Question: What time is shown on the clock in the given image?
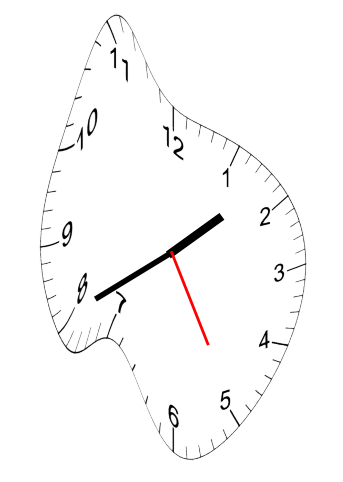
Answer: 01:40:25